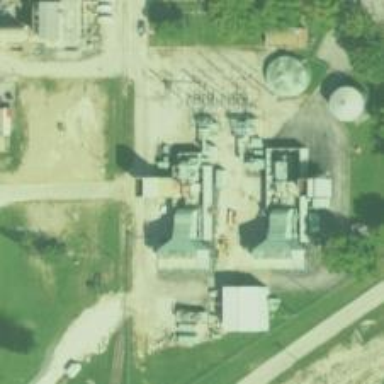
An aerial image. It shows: Gas-powered generator. It is gas turbine type generator.